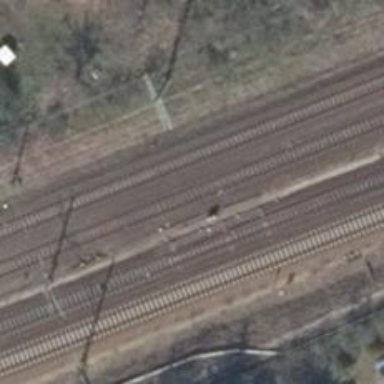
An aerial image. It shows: Railway track with contact lines for electrification.